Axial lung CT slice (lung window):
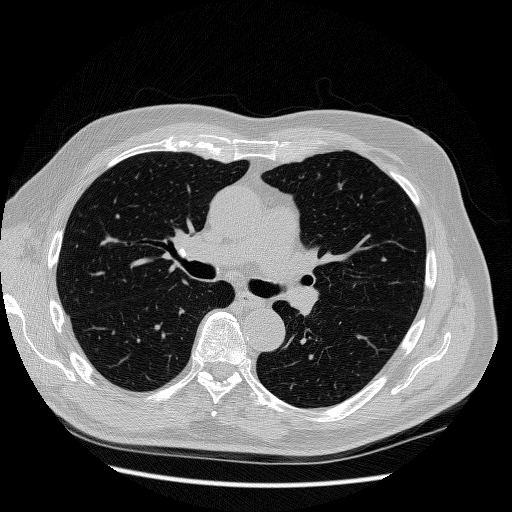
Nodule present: no